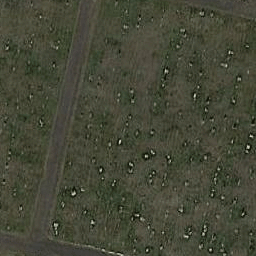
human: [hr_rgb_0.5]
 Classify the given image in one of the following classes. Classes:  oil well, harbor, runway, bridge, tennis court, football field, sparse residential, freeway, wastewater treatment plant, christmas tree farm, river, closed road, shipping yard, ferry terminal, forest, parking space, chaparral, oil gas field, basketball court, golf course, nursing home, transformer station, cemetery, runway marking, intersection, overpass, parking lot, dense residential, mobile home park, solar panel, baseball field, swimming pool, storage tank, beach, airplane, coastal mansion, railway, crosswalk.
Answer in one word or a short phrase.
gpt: cemetery